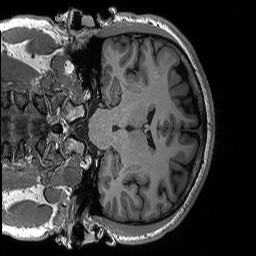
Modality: T1w
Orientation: coronal
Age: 31
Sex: male
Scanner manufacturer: siemens
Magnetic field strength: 3 T
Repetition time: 2.3 s
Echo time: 0.00298 s